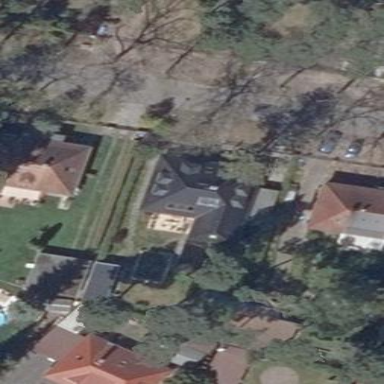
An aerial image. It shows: Simple house.